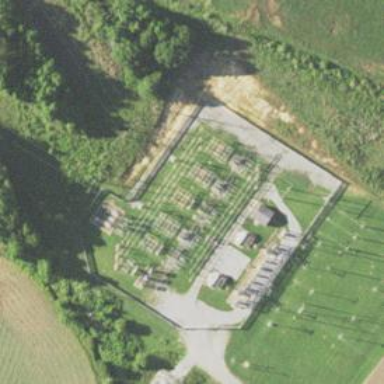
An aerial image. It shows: Switch used for power control.